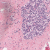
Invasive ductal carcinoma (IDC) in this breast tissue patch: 0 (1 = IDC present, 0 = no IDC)